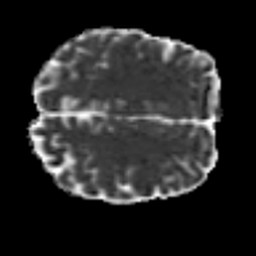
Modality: MD
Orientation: axial
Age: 29
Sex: male
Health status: healthy
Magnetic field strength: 3 T
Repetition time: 7 s
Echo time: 0.0926 s